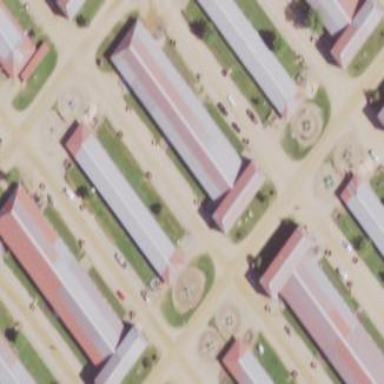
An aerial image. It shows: Stable.